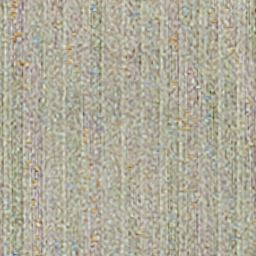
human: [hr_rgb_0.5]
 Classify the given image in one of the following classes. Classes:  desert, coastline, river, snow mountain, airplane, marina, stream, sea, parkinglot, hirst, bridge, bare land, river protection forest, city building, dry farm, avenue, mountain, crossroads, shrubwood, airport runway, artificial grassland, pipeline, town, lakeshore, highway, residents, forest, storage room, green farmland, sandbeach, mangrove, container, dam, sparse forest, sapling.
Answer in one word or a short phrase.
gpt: dry farm